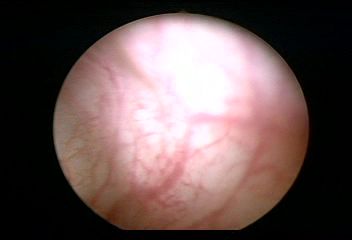
Modality: WLC
Class: Normal mucosa
Bladder cancer association: No